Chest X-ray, PA view. Patient: 32 years old, sex M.
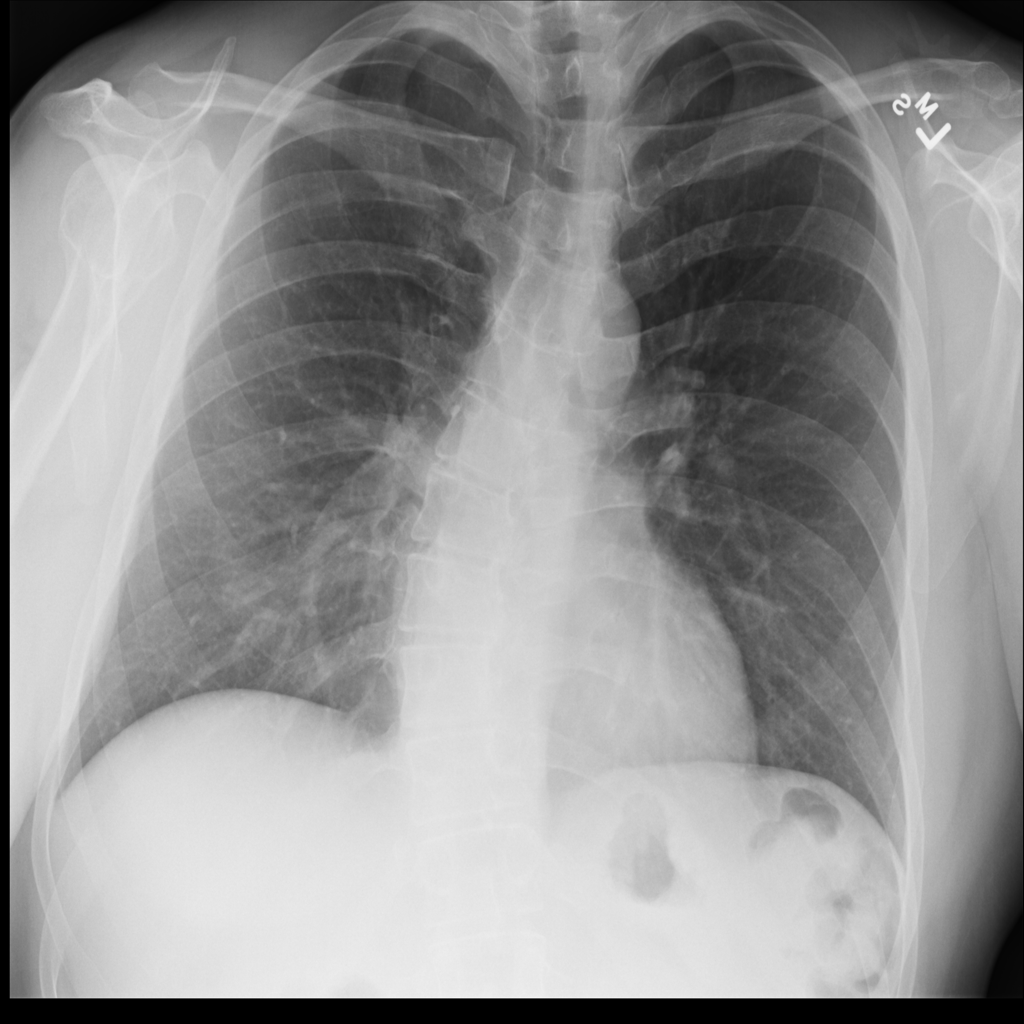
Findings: No Finding